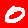
Digit: 0